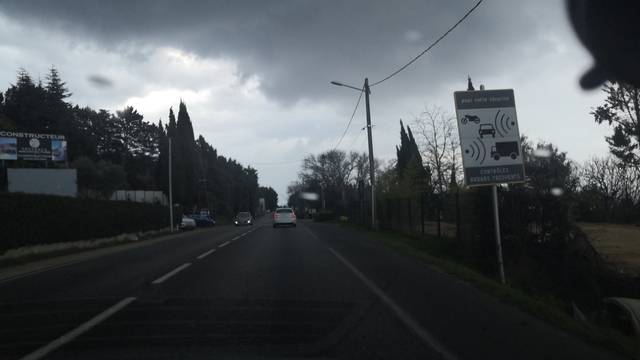
Region: France
Coordinates: 43.554, 5.421